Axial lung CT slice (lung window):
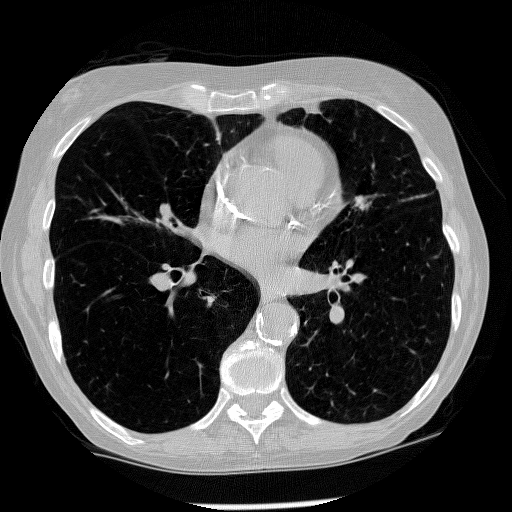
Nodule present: no